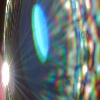
Label: sunburn